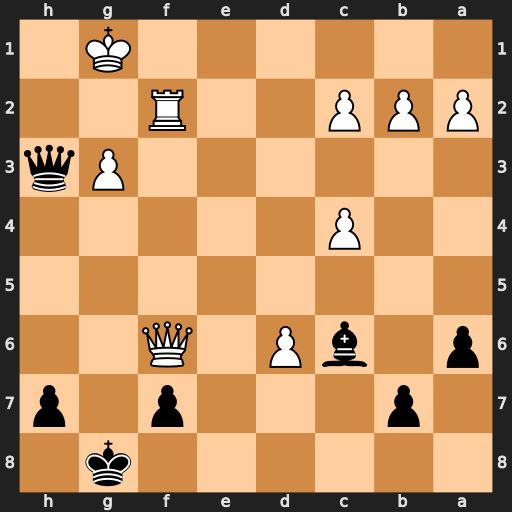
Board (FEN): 6k1/1p3p1p/p1bP1Q2/8/2P5/6Pq/PPP2R2/6K1
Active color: b
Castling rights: -
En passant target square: -
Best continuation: Qh1#